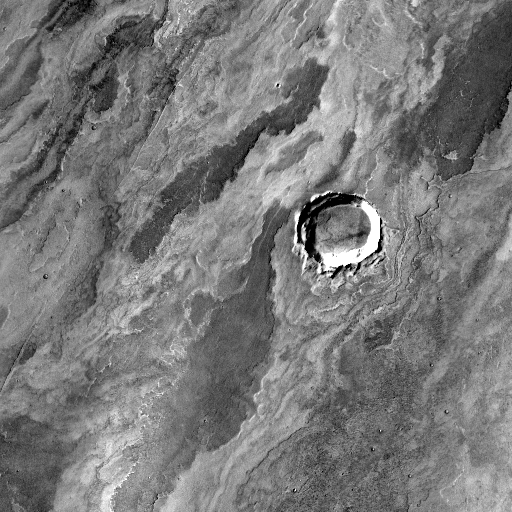
Crater classes present: Background, Other